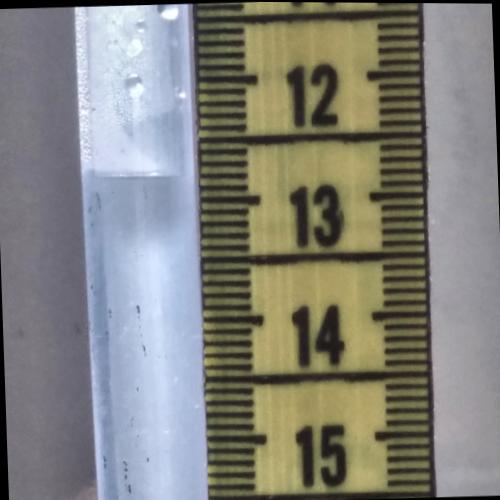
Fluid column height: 12.8 cm